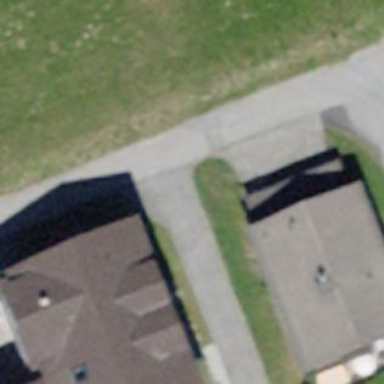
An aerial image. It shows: Simple and straightforward house.